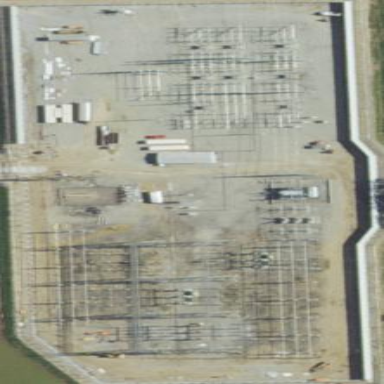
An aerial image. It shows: Fence surrounds transmission level power substation.